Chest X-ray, AP view. Patient: 47 years old, sex M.
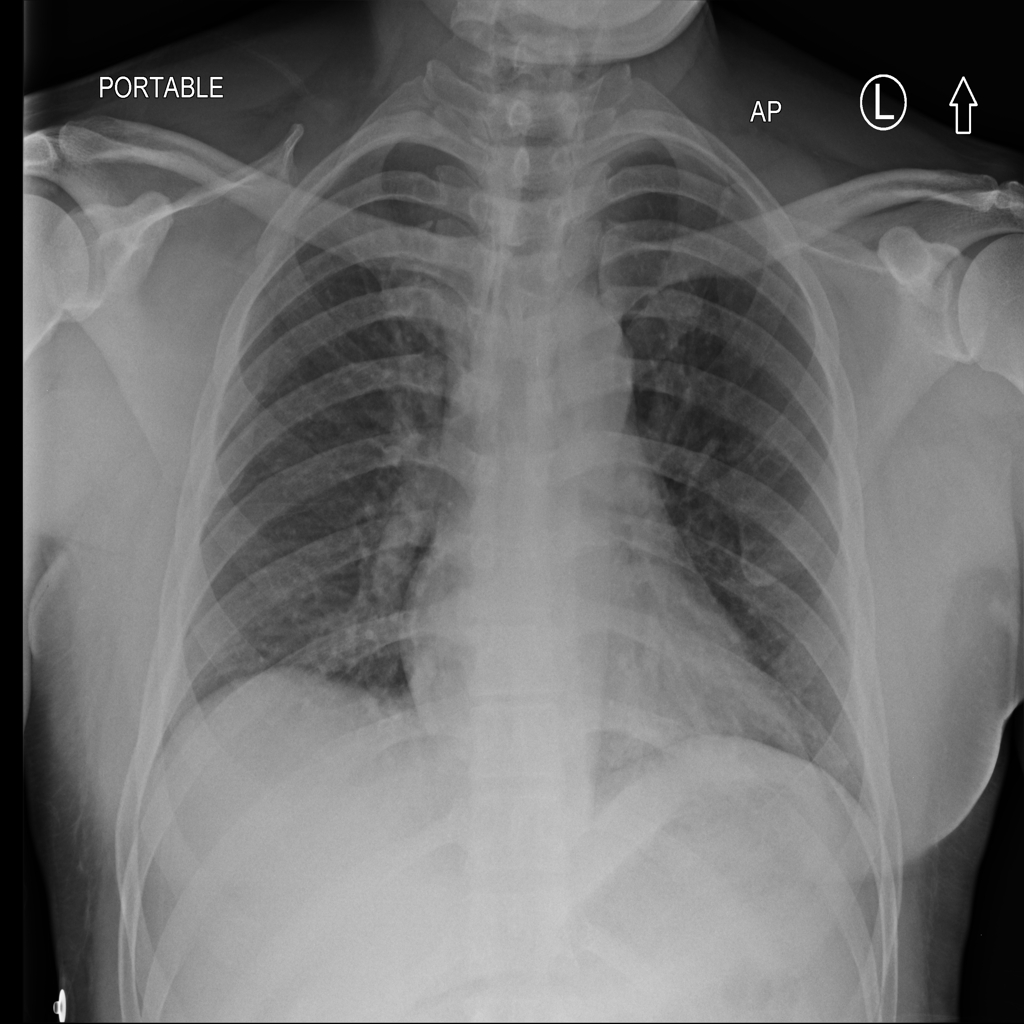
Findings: Atelectasis